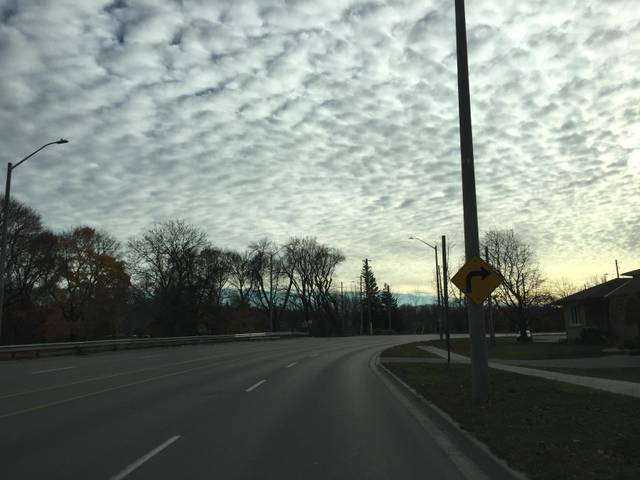
Region: Canada
Coordinates: 43.539, -80.246